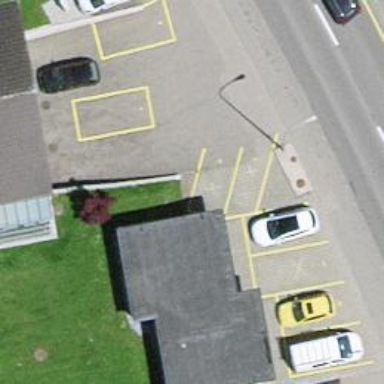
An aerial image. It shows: Building with flat roof.